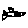
Label: square